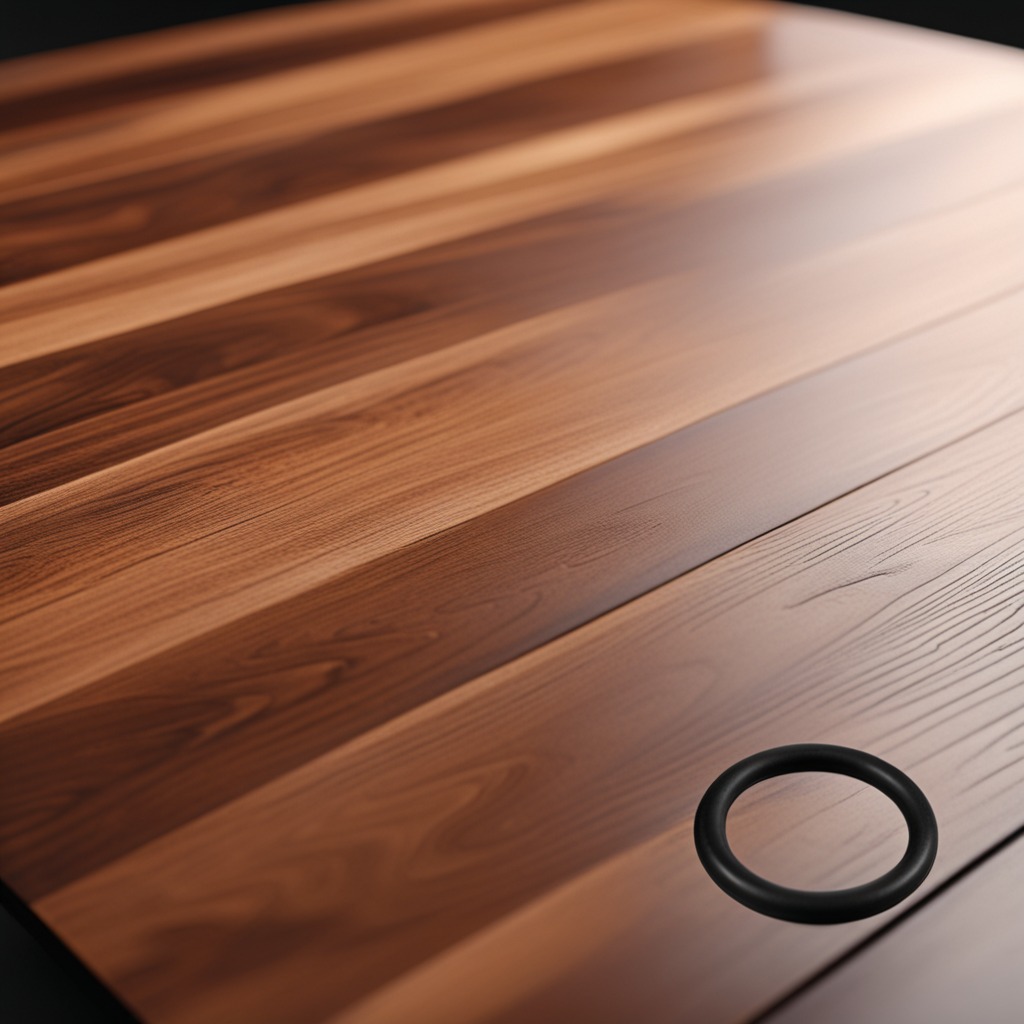
A rubber O-ring is lying on the wooden table.